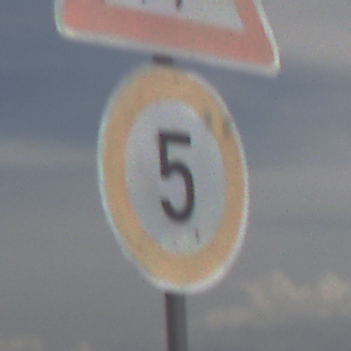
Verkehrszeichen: Geschwindigkeit5
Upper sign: KinderRechts
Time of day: Midday
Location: Outdoor (Nature)
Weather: PartlyCloudy
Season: NotSpecified
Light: Natural